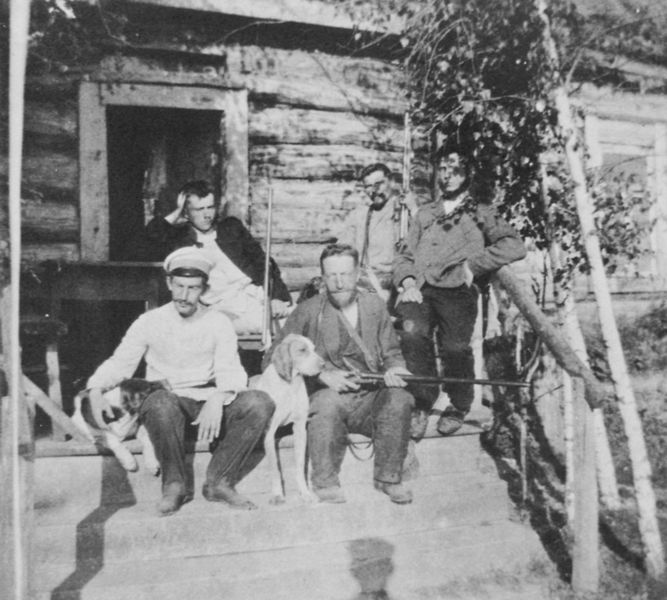
Titel: Diener
Künstler: Russischer Photograph
Schlagwörter: baum, blätter, dunkel, kopf, mann, schatten, weiß, sitzen, äste, fenster, grau, hell, holz, hut, licht, männer, schwarz, tisch, haus, hund, hunde, tiere, bart, mütze, birke, sonne, sitzend, russland, bank, treppe, treppen, soldaten, balken, geländer, stufen, junge, foto, fotografie, photographie, veranda, schwarz-weiss, uniform, waffen, soldat, zille, jagd, jäger, gewehr, holzhütte, jagdhund, flinte, jagdgesellschaft, jagdhunde, gewehre, angler, schwarz-weis, handlauf, förster, flinten, äste7, jagdhütte